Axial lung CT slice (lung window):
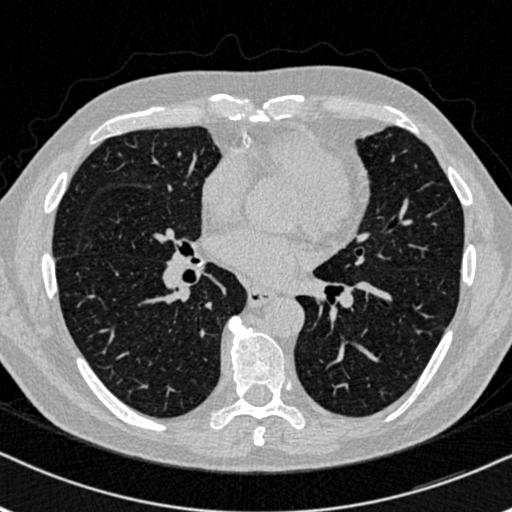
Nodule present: no